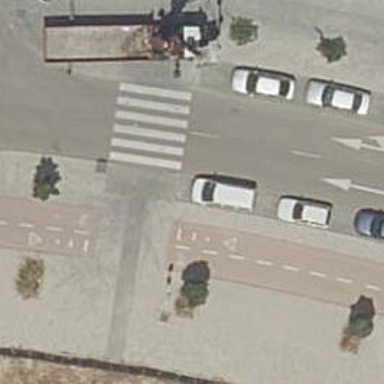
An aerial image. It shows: Uncontrolled crossing on the road.